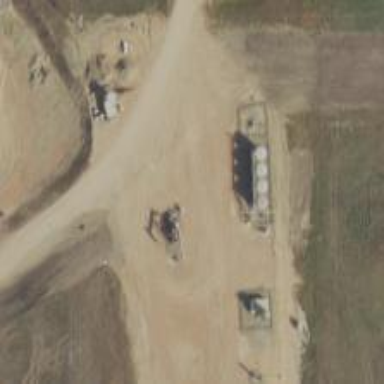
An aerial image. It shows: Storage tank with man-made structure.